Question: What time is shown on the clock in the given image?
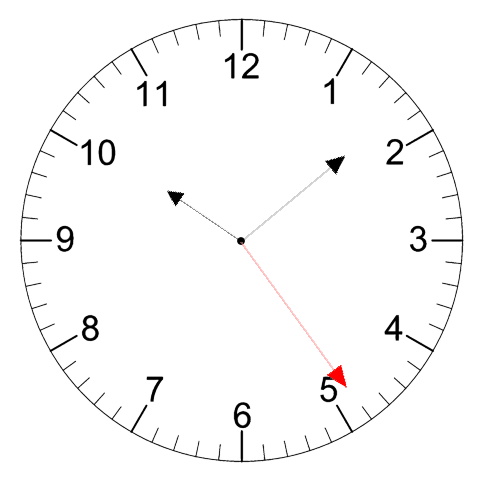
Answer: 10:08:24